Question: I'm trying to start a simple spring application
I have the main.java file right here:
'''
package main;
import javafx.application.Application;
import org.springframework.boot.SpringApplication;
import org.springframework.boot.autoconfigure.EnableAutoConfiguration;
import org.springframework.context.annotation.ComponentScan;
@ComponentScan
@EnableAutoConfiguration
public class Main {
public static void main(String[] args) {
SpringApplication.run(Application.class, args);
}
}
'''
Here are the libs that I have:

Here is pom.xml:
'''
<?xml version="1.0" encoding="UTF-8"?>
<project xmlns="http://maven.apache.org/POM/4.0.0"
xmlns:xsi="http://www.w3.org/2001/XMLSchema-instance"
xsi:schemaLocation="http://maven.apache.org/POM/4.0.0 http://maven.apache.org/xsd/maven-4.0.0.xsd">
<modelVersion>4.0.0</modelVersion>
<groupId>blog</groupId>
<artifactId>blog</artifactId>
<version>1.0-SNAPSHOT</version>
<dependencies>
<dependency>
<groupId>org.springframework</groupId>
<artifactId>spring-web</artifactId>
<version>4.0.0.RELEASE</version>
</dependency>
<dependency>
<groupId>org.springframework.boot</groupId>
<artifactId>spring-boot-autoconfigure</artifactId>
<version>1.0.0.BUILD-SNAPSHOT</version>
</dependency>
<dependency>
<groupId>org.springframework.boot</groupId>
<artifactId>spring-boot</artifactId>
<version>1.0.0.BUILD-SNAPSHOT</version>
</dependency>
</dependencies>
</project>
'''
And finally the error is this one:
'''
. ____ _ __ _ _
/\\ / ___'_ __ _ _(_)_ __ __ _ \ \ \ \
( ( )\___ | '_ | '_| | '_ \/ _' | \ \ \ \
\\/ ___)| |_)| | | | | || (_| | ) ) ) )
' |____| .__|_| |_|_| |_\__, | / / / /
=========|_|==============|___/=/_/_/_/
:: Spring Boot :: (v1.0.0.BUILD-SNAPSHOT)
[2014-02-15 11:14:25.385] - 6116 INFO [main] --- main.Main: Starting Main on Vlad-PC with PID 6116 (C:\Users\Vlad\IdeaProjects\blog\target\classes started by Vlad)
[2014-02-15 11:14:25.473] - 6116 INFO [main] --- org.springframework.boot.context.embedded.AnnotationConfigEmbeddedWebApplicationContext: Refreshing org.springframework.boot.context.embedded.AnnotationConfigEmbeddedWebApplicationContext@2ca76650: startup date [Sat Feb 15 11:14:25 GMT 2014]; root of context hierarchy
[2014-02-15 11:14:25.579] - 6116 INFO [main] --- org.springframework.boot.logging.ClasspathLoggingApplicationListener: Application failed to start with classpath: [file:/C:/Program%20Files/Java/jdk1.7.0_51/jre/lib/charsets.jar, file:/C:/Program%20Files/Java/jdk1.7.0_51/jre/lib/deploy.jar, file:/C:/Program%20Files/Java/jdk1.7.0_51/jre/lib/javaws.jar, file:/C:/Program%20Files/Java/jdk1.7.0_51/jre/lib/jce.jar, file:/C:/Program%20Files/Java/jdk1.7.0_51/jre/lib/jfr.jar, file:/C:/Program%20Files/Java/jdk1.7.0_51/jre/lib/jfxrt.jar, file:/C:/Program%20Files/Java/jdk1.7.0_51/jre/lib/jsse.jar, file:/C:/Program%20Files/Java/jdk1.7.0_51/jre/lib/management-agent.jar, file:/C:/Program%20Files/Java/jdk1.7.0_51/jre/lib/plugin.jar, file:/C:/Program%20Files/Java/jdk1.7.0_51/jre/lib/resources.jar, file:/C:/Program%20Files/Java/jdk1.7.0_51/jre/lib/rt.jar, file:/C:/Program%20Files/Java/jdk1.7.0_51/jre/lib/ext/access-bridge-64.jar, file:/C:/Program%20Files/Java/jdk1.7.0_51/jre/lib/ext/dnsns.jar, file:/C:/Program%20Files/Java/jdk1.7.0_51/jre/lib/ext/jaccess.jar, file:/C:/Program%20Files/Java/jdk1.7.0_51/jre/lib/ext/localedata.jar, file:/C:/Program%20Files/Java/jdk1.7.0_51/jre/lib/ext/sunec.jar, file:/C:/Program%20Files/Java/jdk1.7.0_51/jre/lib/ext/sunjce_provider.jar, file:/C:/Program%20Files/Java/jdk1.7.0_51/jre/lib/ext/sunmscapi.jar, file:/C:/Program%20Files/Java/jdk1.7.0_51/jre/lib/ext/zipfs.jar, file:/C:/Users/Vlad/IdeaProjects/blog/target/classes/, file:/C:/Users/Vlad/IdeaProjects/blog/lib/com.springsource.org.apache.tomcat.api-7.0.12.jar, file:/C:/Users/Vlad/IdeaProjects/blog/lib/javax.servlet-3.0.0.v201103241009.jar, file:/C:/Users/Vlad/.m2/repository/org/springframework/spring-web/4.0.0.RELEASE/spring-web-4.0.0.RELEASE.jar, file:/C:/Users/Vlad/.m2/repository/aopalliance/aopalliance/1.0/aopalliance-1.0.jar, file:/C:/Users/Vlad/.m2/repository/org/springframework/spring-aop/4.0.0.RELEASE/spring-aop-4.0.0.RELEASE.jar, file:/C:/Users/Vlad/.m2/repository/org/springframework/spring-beans/4.0.0.RELEASE/spring-beans-4.0.0.RELEASE.jar, file:/C:/Users/Vlad/.m2/repository/org/springframework/spring-core/4.0.0.RELEASE/spring-core-4.0.0.RELEASE.jar, file:/C:/Users/Vlad/.m2/repository/commons-logging/commons-logging/1.1.1/commons-logging-1.1.1.jar, file:/C:/Users/Vlad/.m2/repository/org/springframework/spring-context/4.0.0.RELEASE/spring-context-4.0.0.RELEASE.jar, file:/C:/Users/Vlad/.m2/repository/org/springframework/spring-expression/4.0.0.RELEASE/spring-expression-4.0.0.RELEASE.jar, file:/C:/Users/Vlad/.m2/repository/org/springframework/boot/spring-boot-autoconfigure/1.0.0.BUILD-SNAPSHOT/spring-boot-autoconfigure-1.0.0.BUILD-SNAPSHOT.jar, file:/C:/Users/Vlad/.m2/repository/org/springframework/boot/spring-boot/1.0.0.BUILD-SNAPSHOT/spring-boot-1.0.0.BUILD-SNAPSHOT.jar, file:/C:/Program%20Files%20(x86)/JetBrains/IntelliJ%20IDEA%20Community%20Edition%2013.0.2/lib/idea_rt.jar]
Exception in thread "main" org.springframework.context.ApplicationContextException: Unable to start embedded container; nested exception is org.springframework.context.ApplicationContextException: Unable to start EmbeddedWebApplicationContext due to missing EmbeddedServletContainerFactory bean.
at org.springframework.boot.context.embedded.EmbeddedWebApplicationContext.onRefresh(EmbeddedWebApplicationContext.java:136)
at org.springframework.context.support.AbstractApplicationContext.refresh(AbstractApplicationContext.java:476)
at org.springframework.boot.context.embedded.EmbeddedWebApplicationContext.refresh(EmbeddedWebApplicationContext.java:120)
at org.springframework.boot.SpringApplication.refresh(SpringApplication.java:616)
at org.springframework.boot.SpringApplication.run(SpringApplication.java:306)
at org.springframework.boot.SpringApplication.run(SpringApplication.java:877)
at org.springframework.boot.SpringApplication.run(SpringApplication.java:866)
at main.Main.main(Main.java:14)
at sun.reflect.NativeMethodAccessorImpl.invoke0(Native Method)
at sun.reflect.NativeMethodAccessorImpl.invoke(NativeMethodAccessorImpl.java:57)
at sun.reflect.DelegatingMethodAccessorImpl.invoke(DelegatingMethodAccessorImpl.java:43)
at java.lang.reflect.Method.invoke(Method.java:606)
at com.intellij.rt.execution.application.AppMain.main(AppMain.java:120)
Caused by: org.springframework.context.ApplicationContextException: Unable to start EmbeddedWebApplicationContext due to missing EmbeddedServletContainerFactory bean.
at org.springframework.boot.context.embedded.EmbeddedWebApplicationContext.getEmbeddedServletContainerFactory(EmbeddedWebApplicationContext.java:186)
at org.springframework.boot.context.embedded.EmbeddedWebApplicationContext.createEmbeddedServletContainer(EmbeddedWebApplicationContext.java:159)
at org.springframework.boot.context.embedded.EmbeddedWebApplicationContext.onRefresh(EmbeddedWebApplicationContext.java:133)
... 12 more
'''
From what I can understand I'm missing a bean? However it looks as if I do have the jar spring beans.
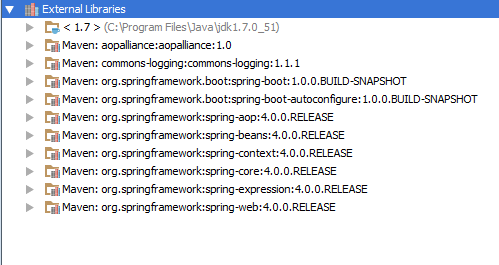
Answer: Spring boot try to start a web server, but did not findy any in the class path. Try to add this dependency
'''
<dependencies>
<dependency>
<groupId>org.springframework.boot</groupId>
<artifactId>spring-boot-starter-web</artifactId>
<version>I Dont know</version
</dependency>
</dependencies>
'''
---
Btw you pom does not look like a typical spring boot pom! Compare it with <URL>